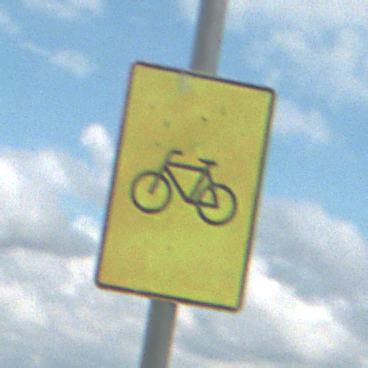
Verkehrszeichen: RadverkehrOhnePfeilsymbol
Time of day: Midday
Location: Outdoor (Nature)
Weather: PartlyCloudy
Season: NotSpecified
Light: Natural